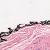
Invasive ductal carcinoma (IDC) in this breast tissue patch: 0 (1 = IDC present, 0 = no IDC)